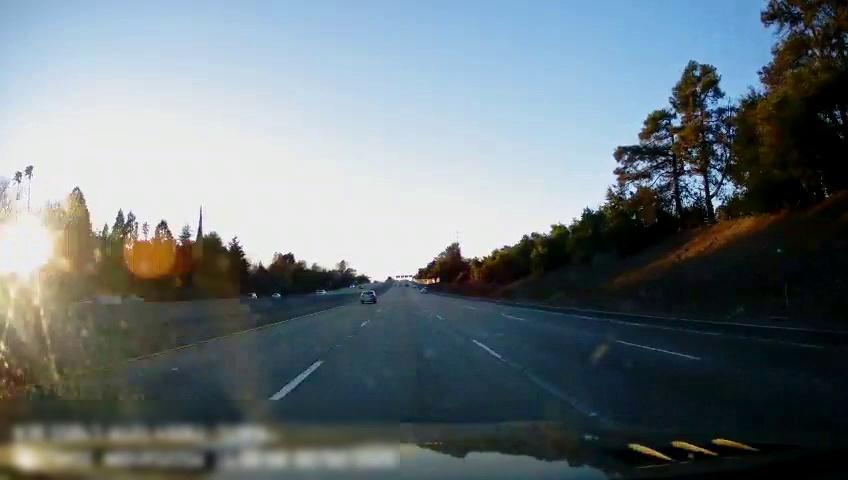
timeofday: Day
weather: Sunny
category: Drivable Space
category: Vehicles | Car
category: Lanes | Alternate Lane
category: Lanes | Current Lane
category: Lanes | Current Lane
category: Lanes | Alternate Lane
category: Lanes | Alternate Lane